Aerial crown-view tile of a tropical tree (Barro Colorado Island, Panama), acquired 20241112:
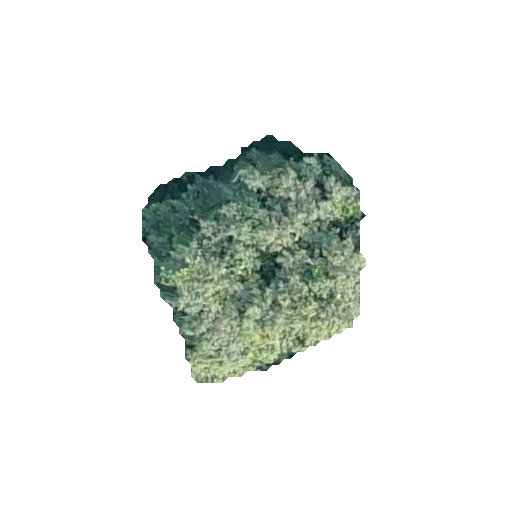
Species: Apeiba membranacea
GBIF accepted scientific name: Apeiba membranacea
Crown area: 61.415 m²